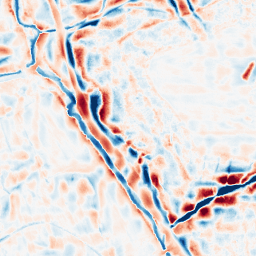
Category: wavelet
Decomposition family: wavelet_dwt
Decomposition parameters: wavelet: coif2
level: 4
Upsampling method: sinc_hamming
Upsampling parameters: scale: 8
kernel_size: 16
Upsampling scale: 8